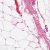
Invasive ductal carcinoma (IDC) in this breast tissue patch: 0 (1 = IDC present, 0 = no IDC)